Aerial crown-view tile of a tropical tree (Barro Colorado Island, Panama), acquired 20240716:
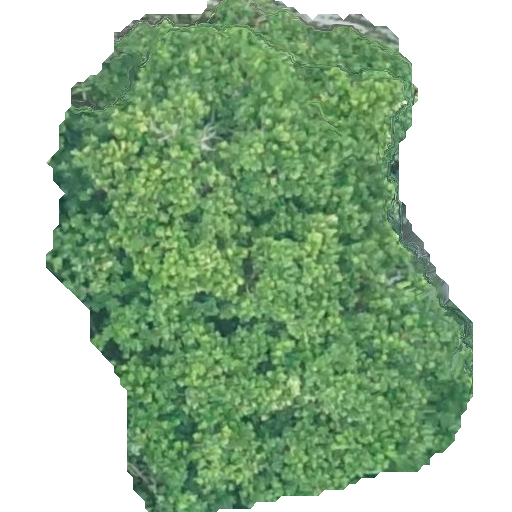
Species: Anacardium excelsum
GBIF accepted scientific name: Anacardium excelsum
Crown area: 256.756 m²